Question: Count the number of objects in the diagram.
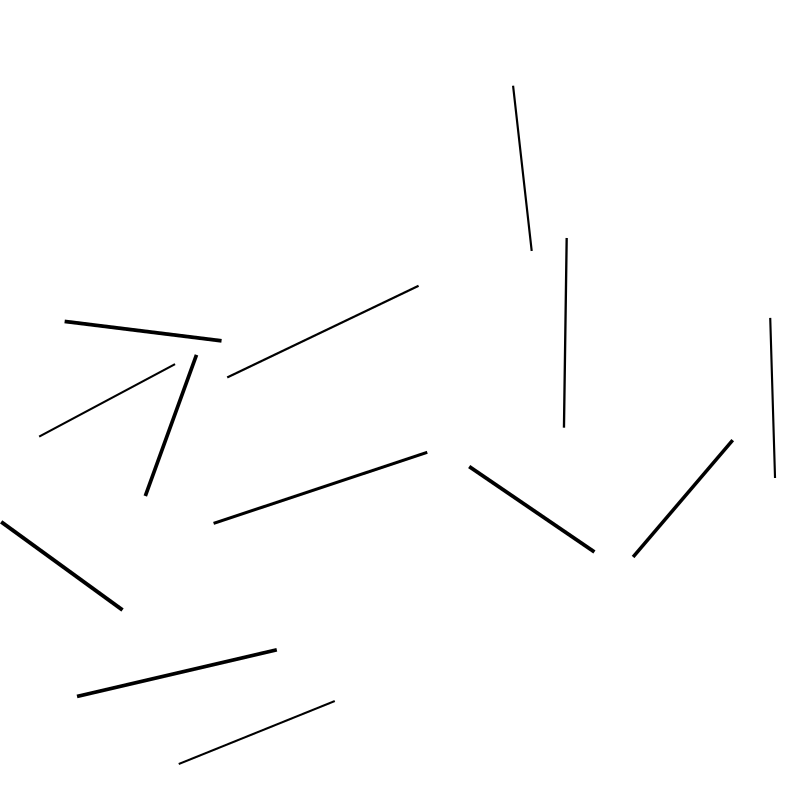
Answer: 13